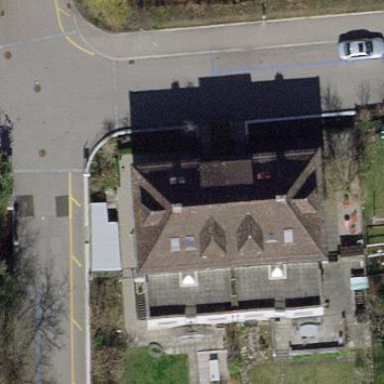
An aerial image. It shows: Semidetached house with tile roof.